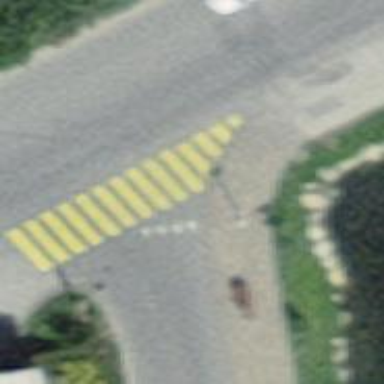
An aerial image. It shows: Uncontrolled road crossing.